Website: slack
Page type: billing-address
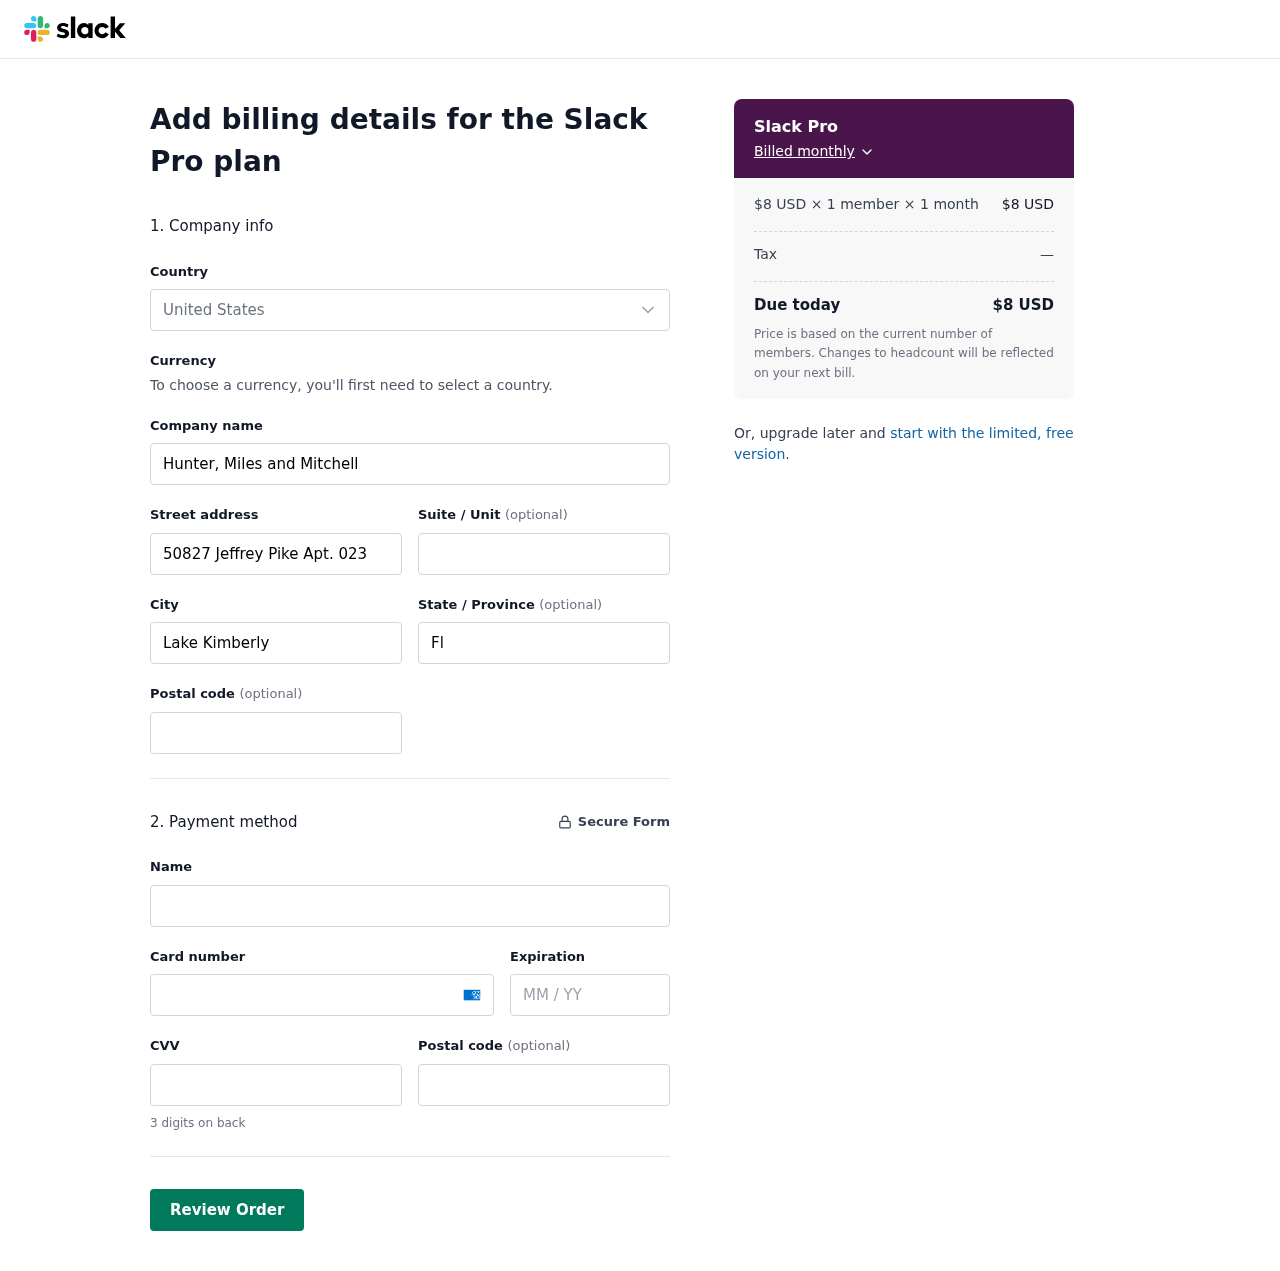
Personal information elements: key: PII_CARD_CVV
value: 5318
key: PII_CARD_EXPIRY
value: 10/28
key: PII_CARD_NUMBER
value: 3449 6167 5694 382
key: PII_CITY
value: Lake Kimberly
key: PII_COMPANY
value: Hunter, Miles and Mitchell
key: PII_COUNTRY
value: United States
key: PII_FULLNAME
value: Kelly Oliver
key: PII_POSTCODE
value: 41201
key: PII_STATE
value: Florida
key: PII_STREET
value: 50827 Jeffrey Pike Apt. 023
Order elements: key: ORDER_PLAN_PRICE
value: $8 USD
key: ORDER_NUM_MEMBERS
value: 1 member
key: ORDER_NUM_MONTHS
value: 1 month
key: ORDER_SUBTOTAL
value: $8 USD
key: ORDER_TAX
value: —
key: ORDER_TOTAL
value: $8 USD